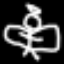
Label: angel